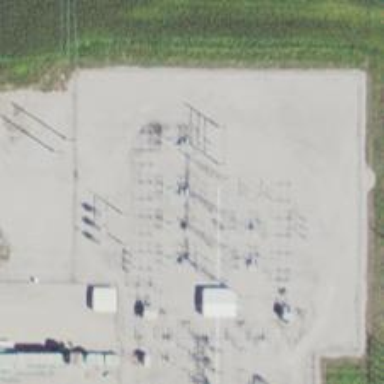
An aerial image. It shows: Switch used for power control.